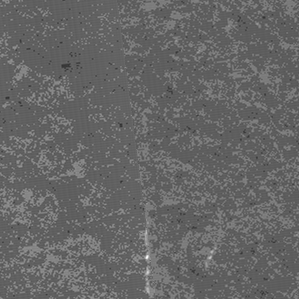
Label: frost